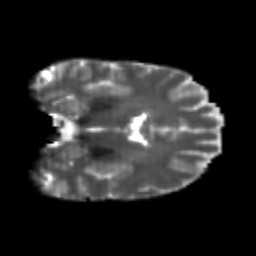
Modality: T2w
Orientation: coronal
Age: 25
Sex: female
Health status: healthy
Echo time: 0.074 s